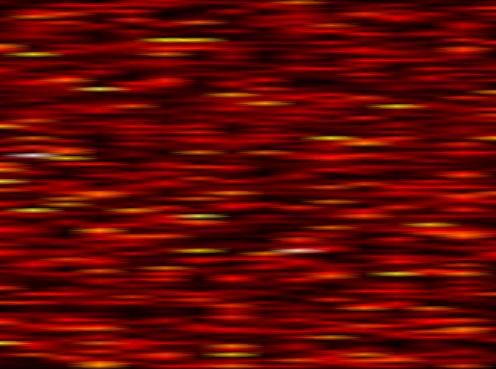
Label: FBMC